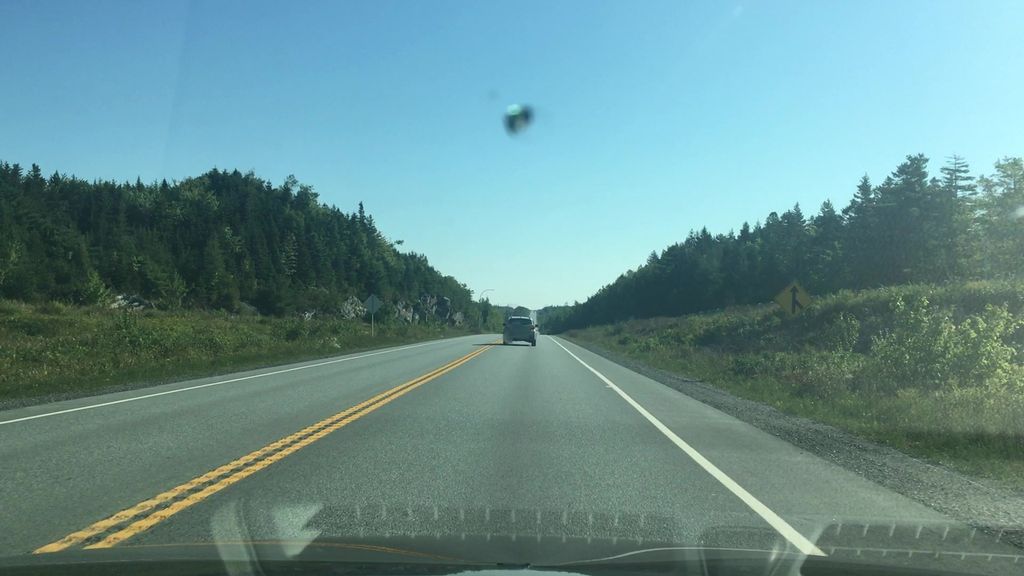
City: halifax